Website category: sports
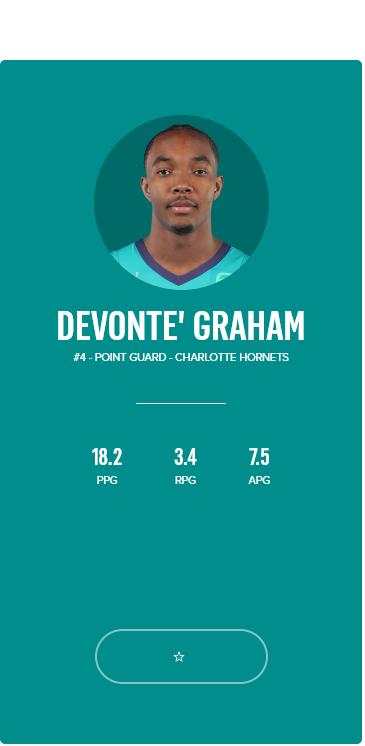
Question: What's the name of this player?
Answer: DEVONTE' GRAHAM

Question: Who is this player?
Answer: DEVONTE' GRAHAM

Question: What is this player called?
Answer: DEVONTE' GRAHAM

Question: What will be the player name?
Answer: DEVONTE' GRAHAM

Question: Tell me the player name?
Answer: DEVONTE' GRAHAM

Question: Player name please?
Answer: DEVONTE' GRAHAM

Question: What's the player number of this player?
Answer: #4

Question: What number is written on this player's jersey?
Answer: #4

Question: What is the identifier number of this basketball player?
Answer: #4

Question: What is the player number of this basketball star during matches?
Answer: #4

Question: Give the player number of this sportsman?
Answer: #4

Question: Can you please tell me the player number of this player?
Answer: #4

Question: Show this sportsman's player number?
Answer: #4

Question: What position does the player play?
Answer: POINT GUARD

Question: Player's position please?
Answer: POINT GUARD

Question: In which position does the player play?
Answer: POINT GUARD

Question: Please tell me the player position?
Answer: POINT GUARD

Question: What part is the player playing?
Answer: POINT GUARD

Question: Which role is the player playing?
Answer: POINT GUARD

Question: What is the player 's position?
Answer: POINT GUARD

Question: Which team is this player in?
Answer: CHARLOTTE HORNETS

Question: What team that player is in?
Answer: CHARLOTTE HORNETS

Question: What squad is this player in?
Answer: CHARLOTTE HORNETS

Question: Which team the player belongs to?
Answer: CHARLOTTE HORNETS

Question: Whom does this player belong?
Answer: CHARLOTTE HORNETS

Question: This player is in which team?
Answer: CHARLOTTE HORNETS

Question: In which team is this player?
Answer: CHARLOTTE HORNETS

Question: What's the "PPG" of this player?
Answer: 18.2

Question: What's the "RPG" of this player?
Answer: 3.4

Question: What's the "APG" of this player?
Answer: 7.5

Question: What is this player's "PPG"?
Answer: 18.2

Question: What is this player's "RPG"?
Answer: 3.4

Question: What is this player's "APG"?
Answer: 7.5

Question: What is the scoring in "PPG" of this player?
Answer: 18.2

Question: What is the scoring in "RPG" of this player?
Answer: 3.4

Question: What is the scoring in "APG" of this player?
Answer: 7.5

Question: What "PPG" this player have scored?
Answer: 18.2

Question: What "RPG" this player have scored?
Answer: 3.4

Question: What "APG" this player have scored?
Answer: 7.5

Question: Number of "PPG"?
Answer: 18.2

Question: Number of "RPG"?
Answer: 3.4

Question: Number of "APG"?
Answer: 7.5

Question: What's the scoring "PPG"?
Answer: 18.2

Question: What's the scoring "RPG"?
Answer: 3.4

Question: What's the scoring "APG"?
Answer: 7.5